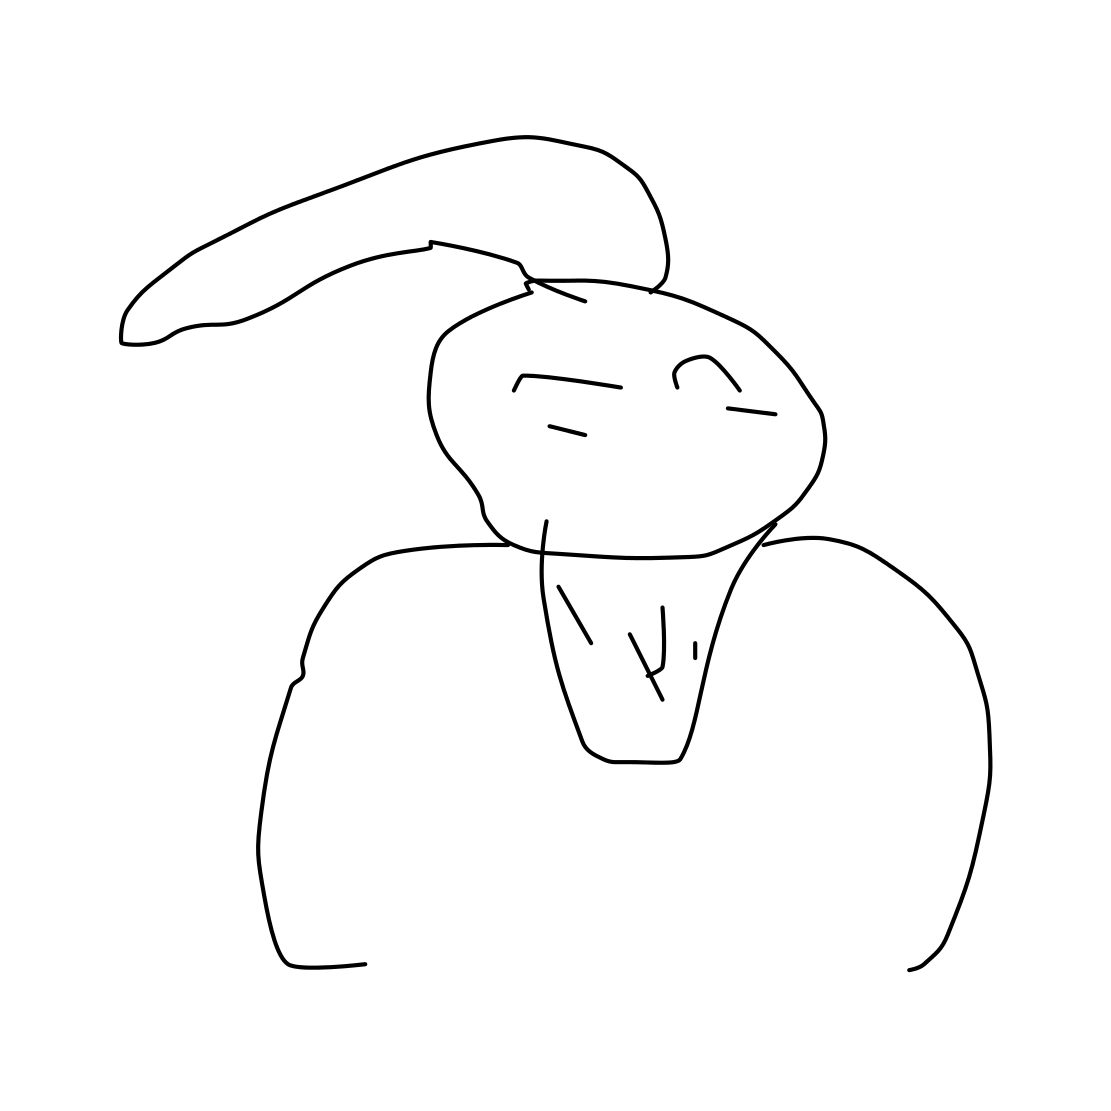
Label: santa claus